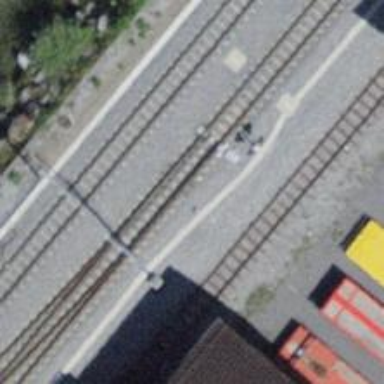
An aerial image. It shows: Railway switch.